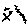
Label: zigzag